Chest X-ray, AP view. Patient: 60 years old, sex M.
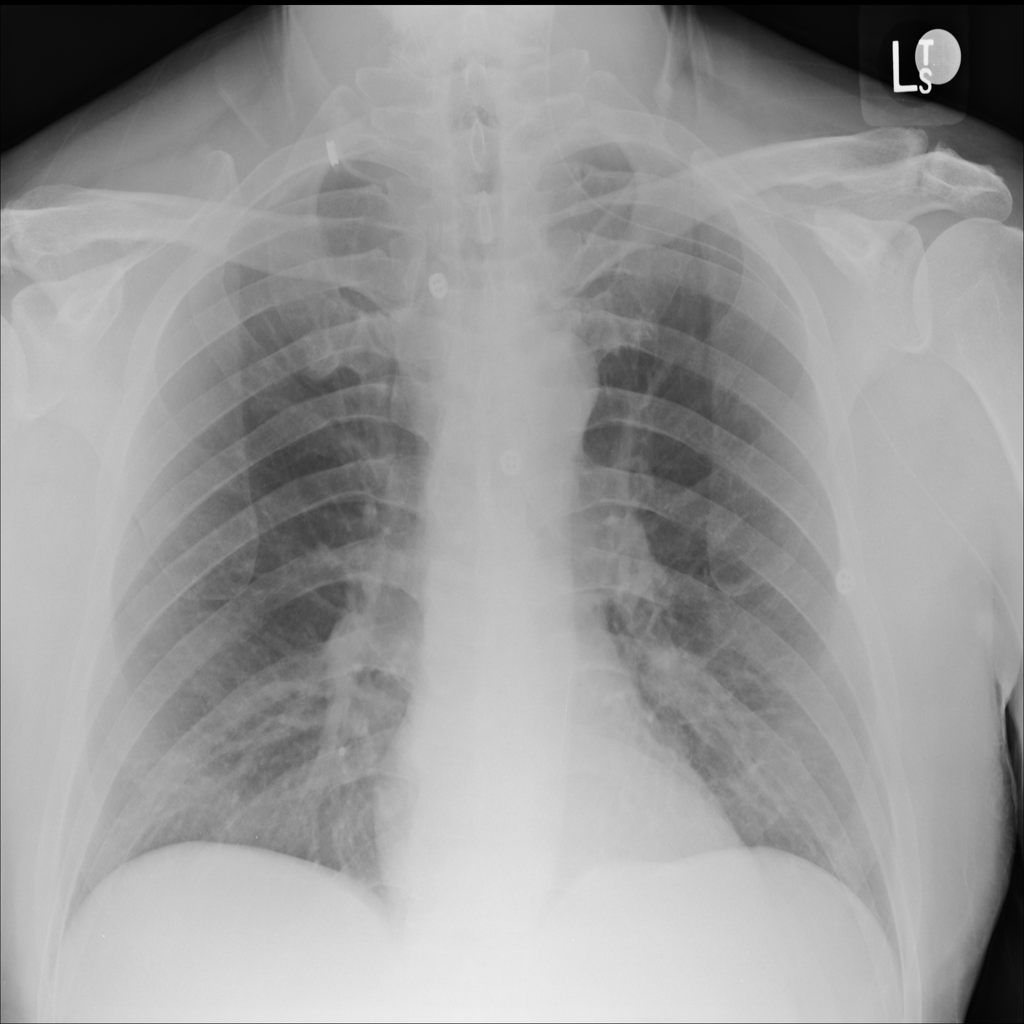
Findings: No Finding